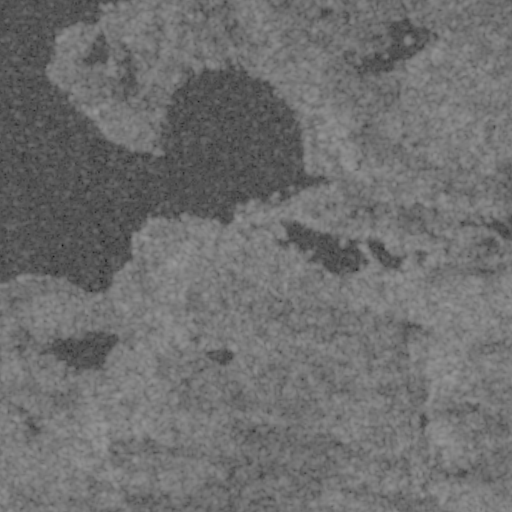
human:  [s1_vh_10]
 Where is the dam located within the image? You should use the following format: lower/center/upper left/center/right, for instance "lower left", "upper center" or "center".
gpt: The dam is located in the center of the image.
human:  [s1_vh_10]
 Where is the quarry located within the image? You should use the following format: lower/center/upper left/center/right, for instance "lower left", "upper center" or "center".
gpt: There is no quarry in the image.

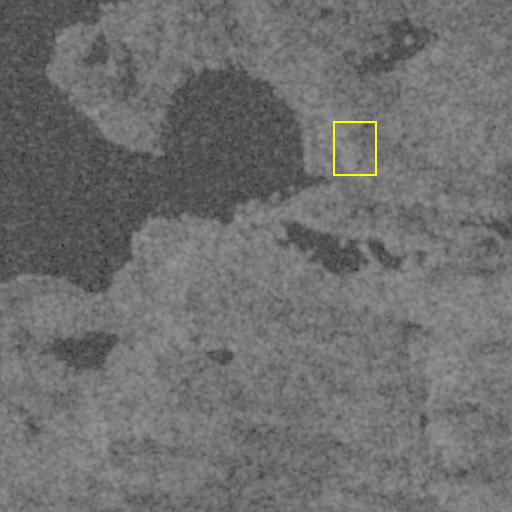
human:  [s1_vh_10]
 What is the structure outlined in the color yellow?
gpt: The structure outlined in yellow is a quarry.
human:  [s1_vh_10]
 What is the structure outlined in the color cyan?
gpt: There is no cyan outline.